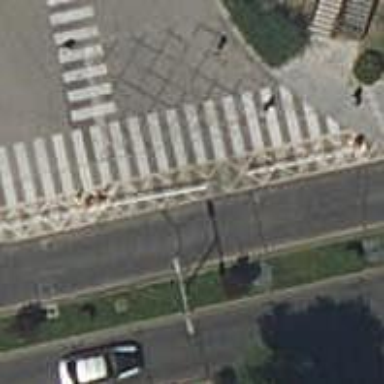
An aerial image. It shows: Uncontrolled road crossing.